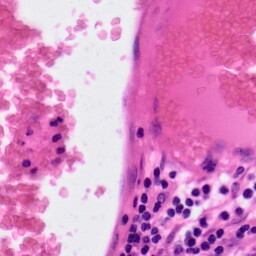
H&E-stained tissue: Colon